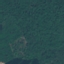
Land use / land cover class: Forest